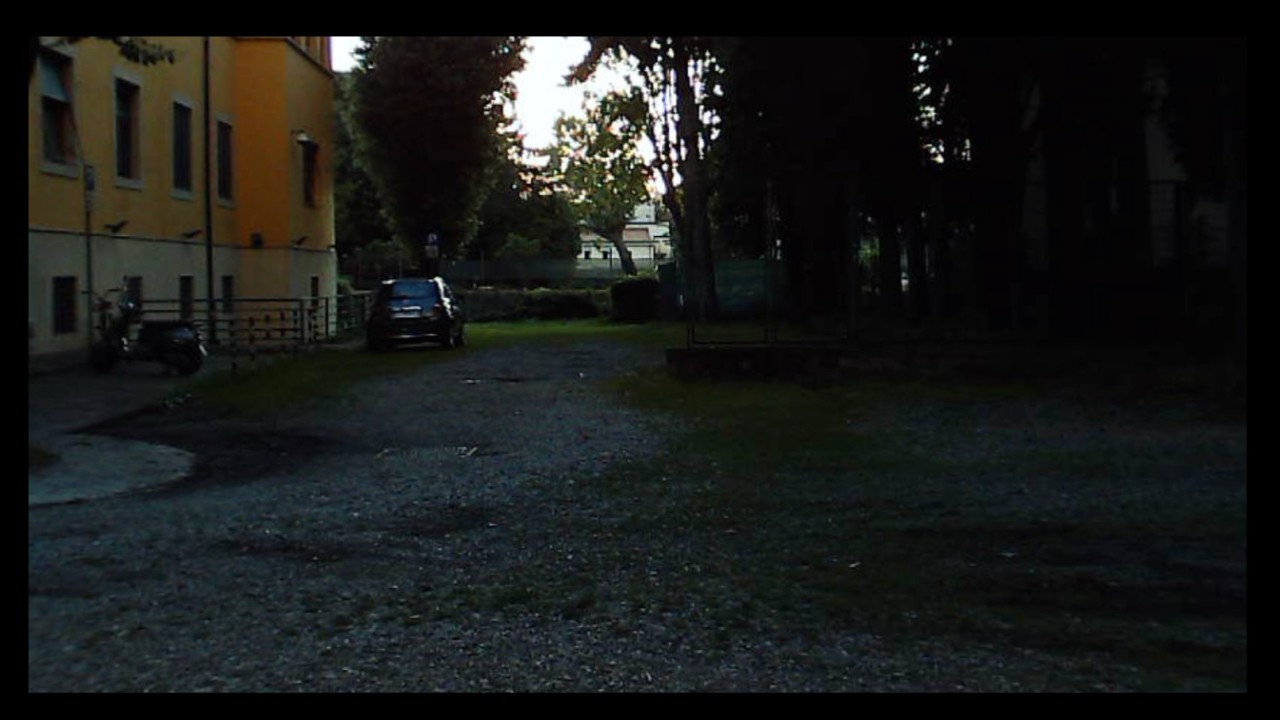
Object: DJI Mini 3